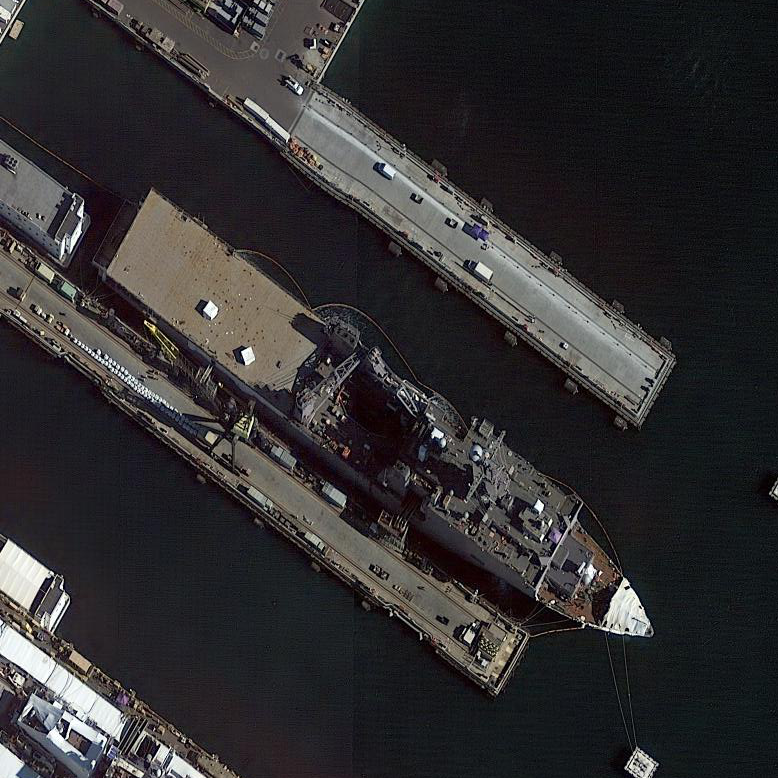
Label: combat